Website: crate-barrel
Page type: delivery-shipping
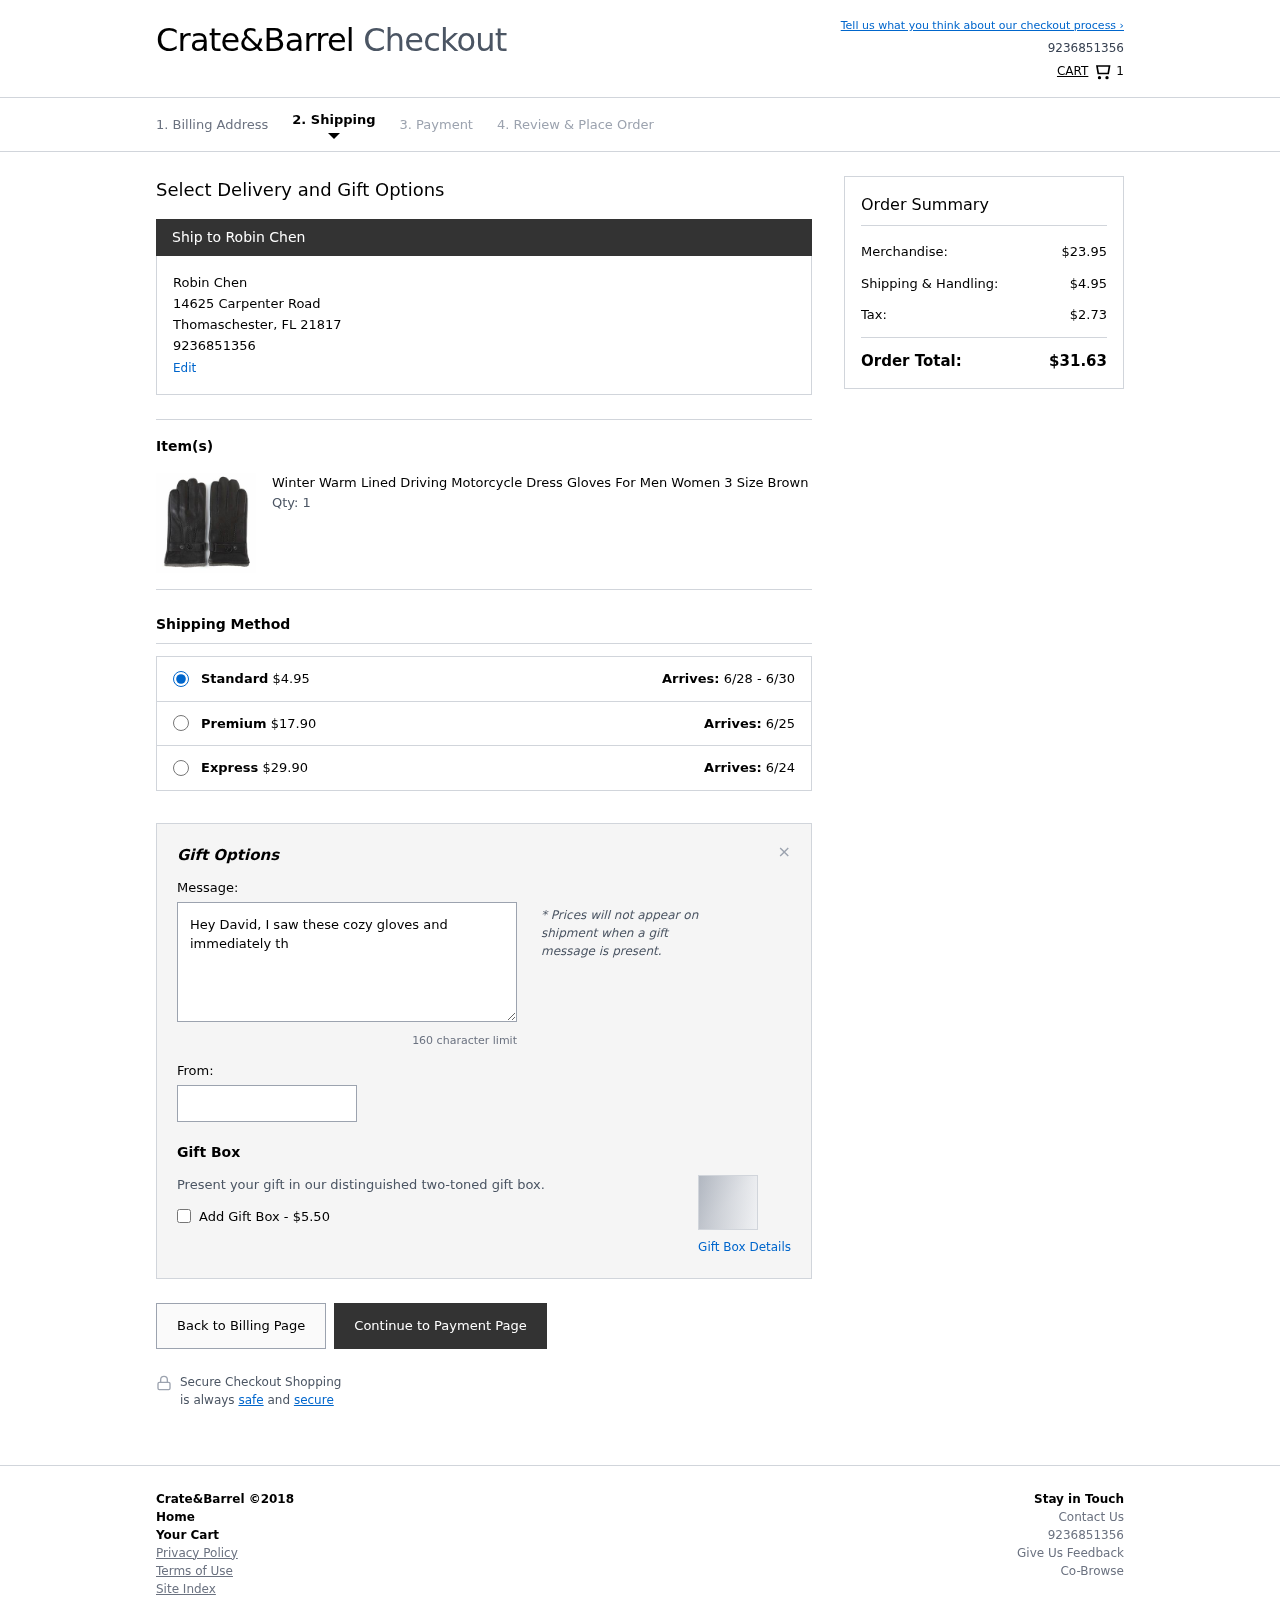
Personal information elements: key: PII_CITY
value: Thomaschester
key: PII_FULLNAME
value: Robin Chen
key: PII_PHONE
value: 9236851356
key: PII_POSTCODE
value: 21817
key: PII_STATE_ABBR
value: FL
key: PII_STREET
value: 14625 Carpenter Road
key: PII_FIRSTNAME
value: Robin
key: PII_LASTNAME
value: Chen
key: PII_FULLNAME2
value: Robin Chen
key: PII_FULLNAME3
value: Robin Chen
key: PII_FIRSTNAME2
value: Robin
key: PII_FIRSTNAME3
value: Robin
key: PII_LASTNAME2
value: Chen
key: PII_LASTNAME3
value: Chen
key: PII_FIRSTNAME_DERIVED
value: Robin
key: PII_LASTNAME_DERIVED
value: Chen
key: PII_FULLNAME_DERIVED
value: Robin Chen
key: PII_NAME_FULL_DERIVED
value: Robin Chen
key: PII_PHONE_LINE
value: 1356
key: PII_PHONE_SUFFIX
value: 1356
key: PII_PHONE2
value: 9236851356
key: PII_PHONE3
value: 9236851356
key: PII_PHONE_NUMERIC
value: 9236851356
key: PII_PHONE_LINE_NUMERIC
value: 1356
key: PII_PHONE_SUFFIX_NUMERIC
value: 1356
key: PII_PHONE2_NUMERIC
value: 9236851356
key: PII_PHONE3_NUMERIC
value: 9236851356
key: PII_PHONE_DIGITS
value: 9236851356
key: PII_PHONE_LAST4
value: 1356
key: PII_GIFT_MESSAGE
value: Hey David, I saw these cozy gloves and immediately thought of you braving the winter rides. Hope they keep your hands warm on those chilly adventures ahead! Enjoy!
Robin
Product elements: key: PRODUCT1_NAME
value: Winter Warm Lined Driving Motorcycle Dress Gloves For Men Women 3 Size Brown
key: PRODUCT1_QUANTITY
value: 1
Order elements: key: ORDER_NUM_ITEMS
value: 1
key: ORDER_SHIPPING_COST
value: $4.95
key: ORDER_DELIVERY_DATE
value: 6/28 - 6/30
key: PREMIUM_SHIPPING_COST
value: $17.90
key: PREMIUM_DELIVERY_DATE
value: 6/25
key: EXPRESS_SHIPPING_COST
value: $29.90
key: EXPRESS_DELIVERY_DATE
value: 6/24
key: ORDER_SUBTOTAL
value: $23.95
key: ORDER_SHIPPING_COST2
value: $4.95
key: ORDER_TAX
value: $2.73
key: ORDER_TOTAL
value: $31.63